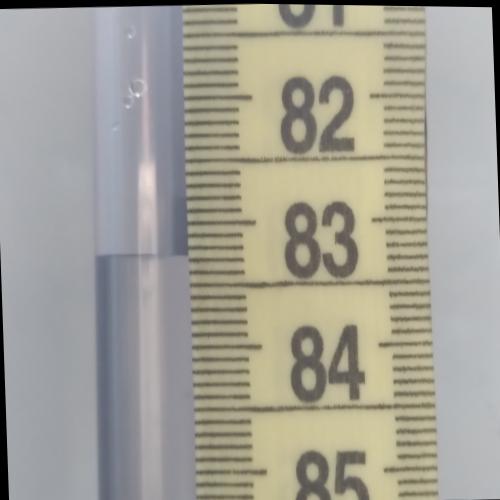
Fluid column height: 83.3 cm